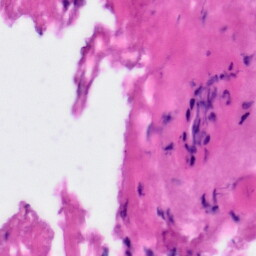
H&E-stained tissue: Tonsil